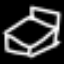
Label: bed